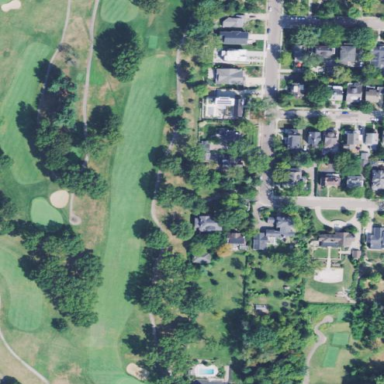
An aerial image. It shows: Grassy area designated as golf fairway.